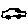
Label: car